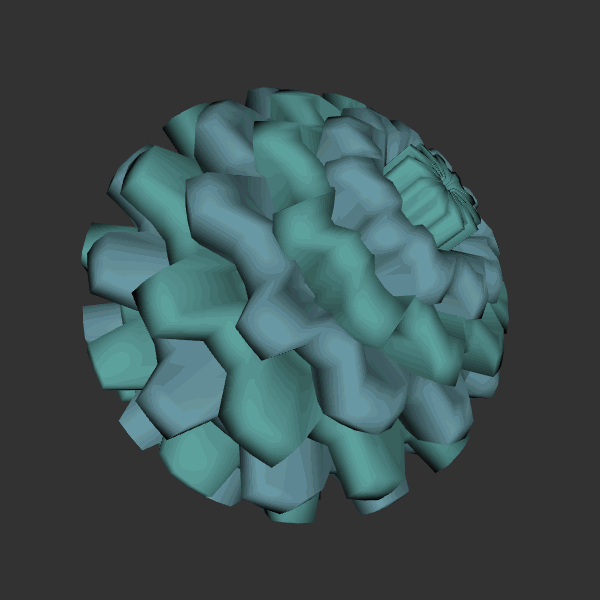
Background: dark